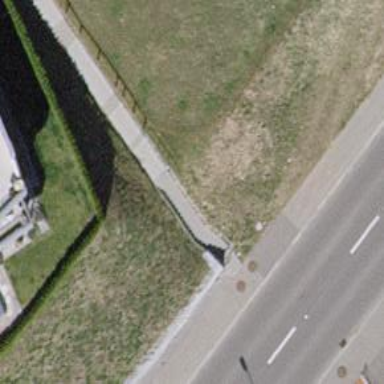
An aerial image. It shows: Cycle barrier.